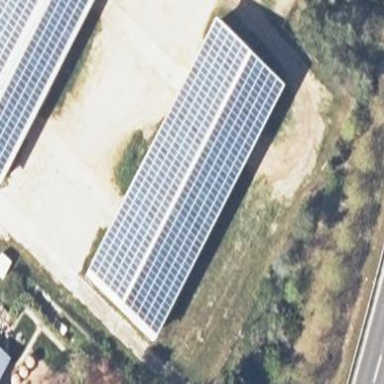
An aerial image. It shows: Building equipped with solar photovoltaic panel for generating electricity. The small installation is solar power generator.